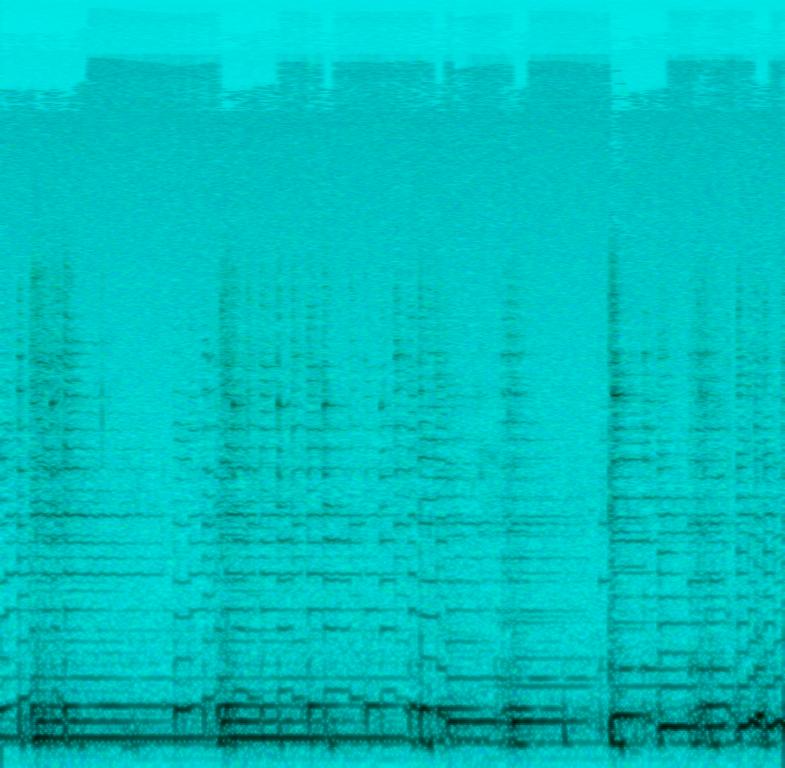
The low quality recording features a groovy Spanish acoustic guitar. It sounds very noisy, vintage and the guitar was recorded in mono.